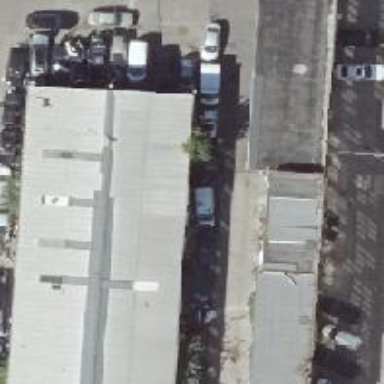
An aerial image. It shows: Commercial building.